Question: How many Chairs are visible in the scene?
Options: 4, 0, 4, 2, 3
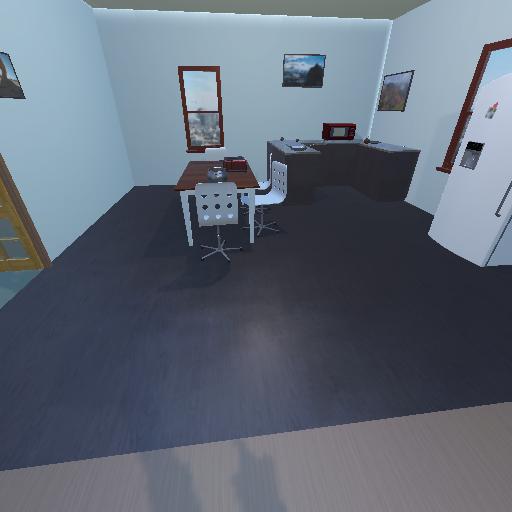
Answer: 4